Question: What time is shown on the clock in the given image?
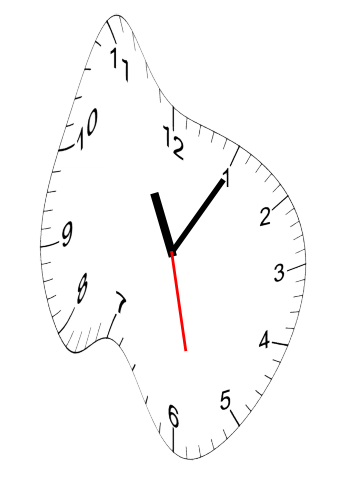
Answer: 11:05:28